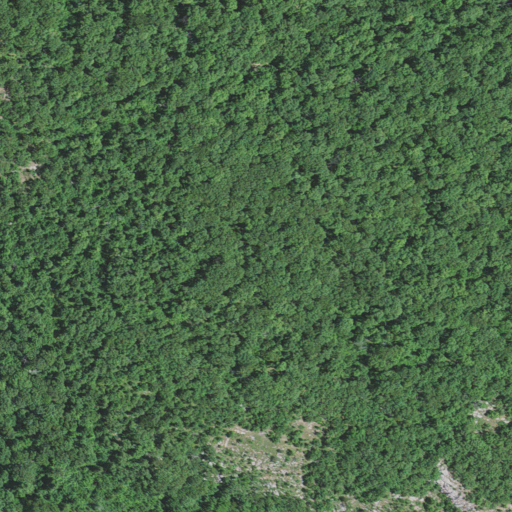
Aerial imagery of mountain in Missouri named Wildcat Mountain containing deciduous forest, mixed forest, and shrub